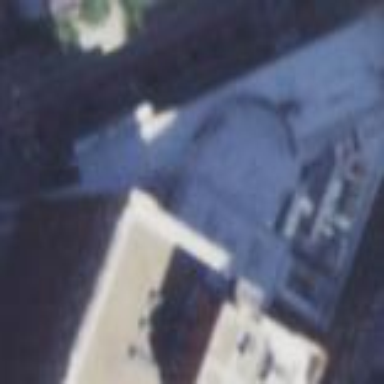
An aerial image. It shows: Arts center housed in civic building.